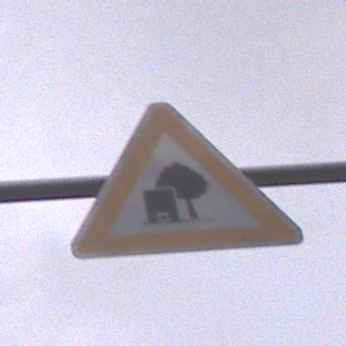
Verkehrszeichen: UnzureichendesLichtraumprofil
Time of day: MorningAfternoon
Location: Outdoor (Urban)
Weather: Overcast
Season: NotSpecified
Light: Natural